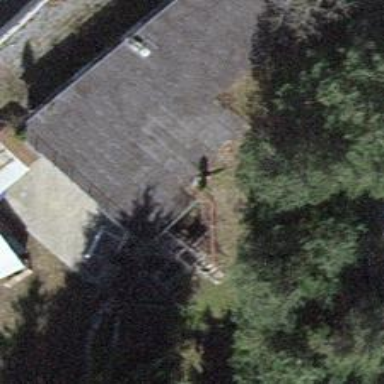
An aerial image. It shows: Shed.